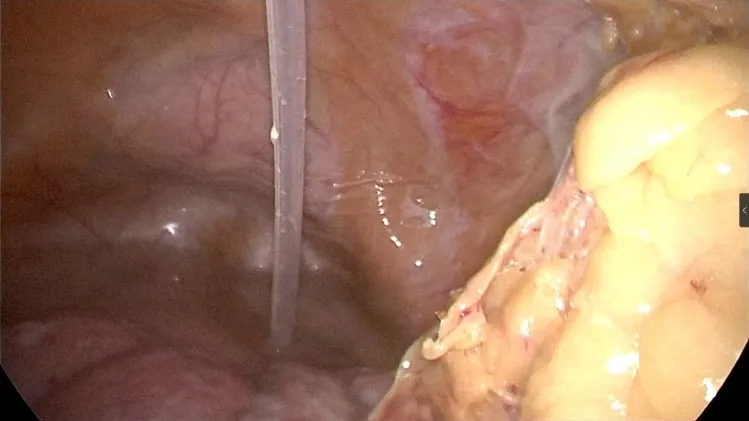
Intraoperative exploration of the field of vision, and the location of the peritoneal dialysis tube.
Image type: endoscopy (gi_endoscopy)